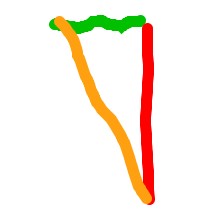
Shape: triangle